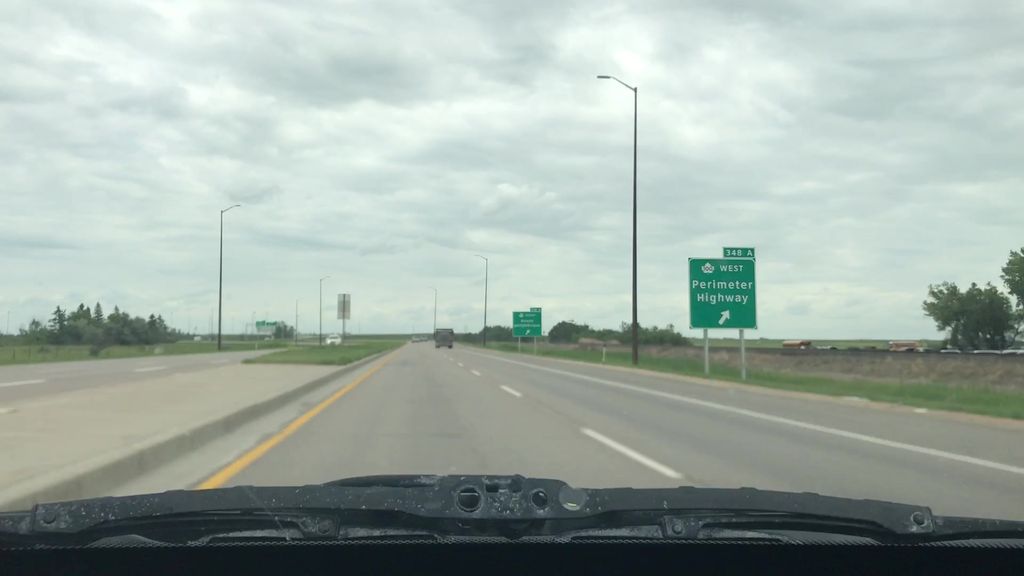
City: winnipeg